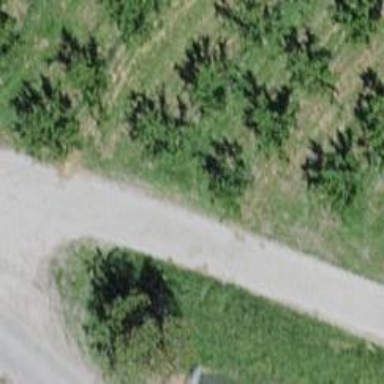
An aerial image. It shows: Asphalt service road.